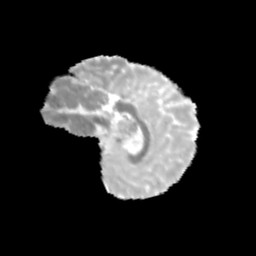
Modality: MD
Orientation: sagittal
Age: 13
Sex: female
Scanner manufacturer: siemens
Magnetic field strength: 3 T
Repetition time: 3.8 s
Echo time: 0.07 s